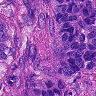
Metastatic tissue present: yes